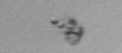
Label: detritus